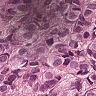
Metastatic tissue present: yes